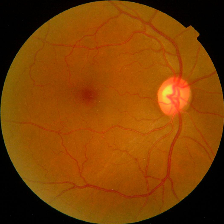
Diabetic retinopathy grade: No DR